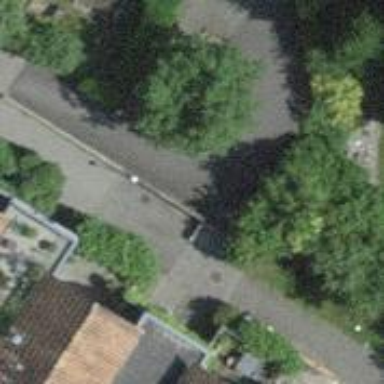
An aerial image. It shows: Road with steps.